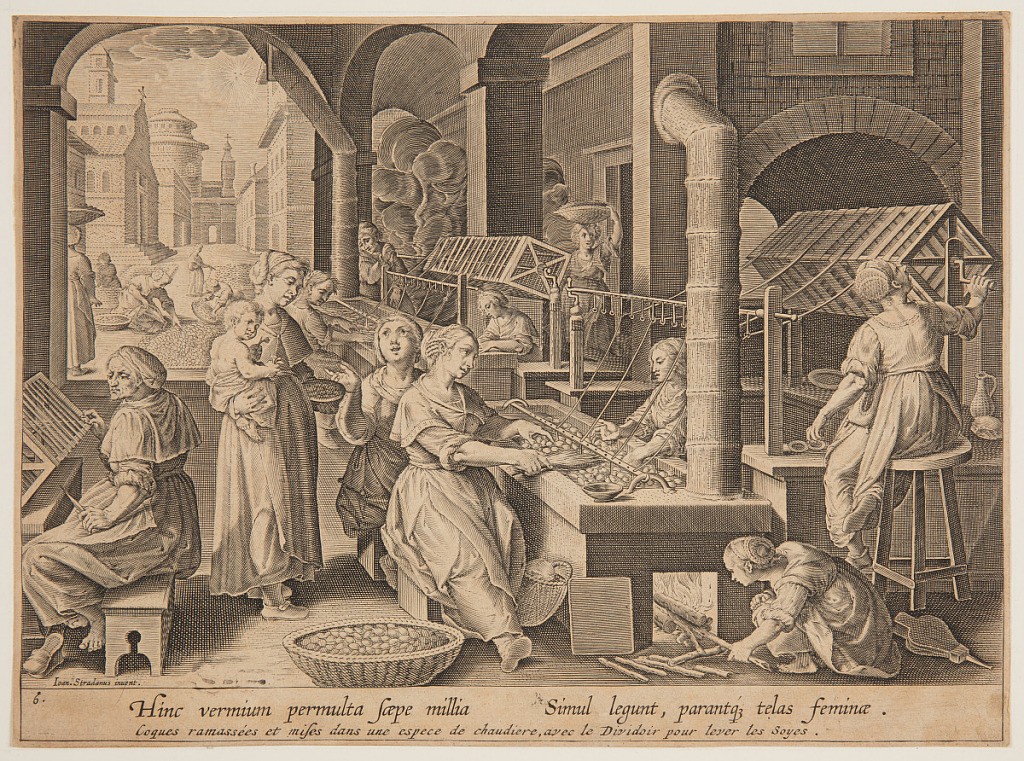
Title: Unwinding the silk cocoons
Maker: Jan van der Straet, called Stradanus, Flemish, 1523–1605
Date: ca. 1600
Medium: Engraving on paper
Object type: Print
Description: Horizontal rectangle. View of women sorting and unwinding the cocoons and giving them the various stages of preparing the silk for weaving it, etc. Below the print caption in Latin: "Hinc vermium permullà saepe millia. Simul legunt parant ez telas feminae." "Cognes ramassées et mises dans une espèce de chaudière avec le Dividoir pour lever les soyes."